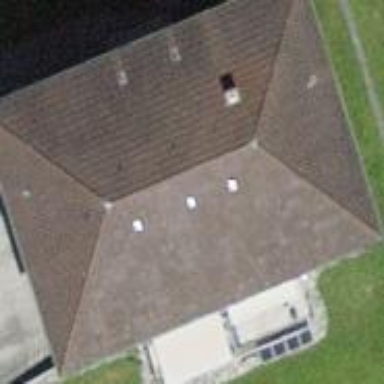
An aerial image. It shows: Gabled roof on residential building.